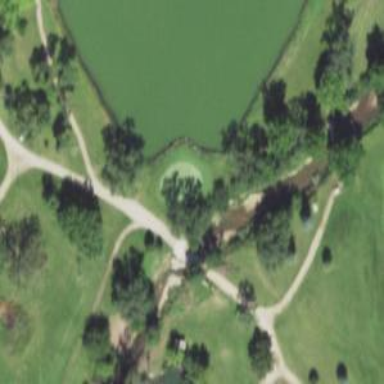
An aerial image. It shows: Golf hole.